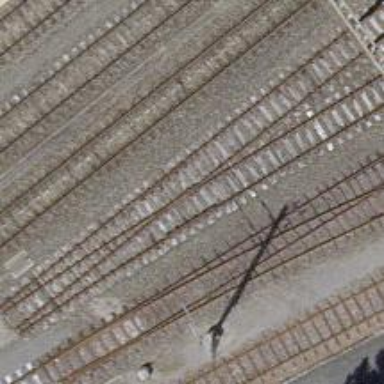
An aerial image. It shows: Single track railway in yard.